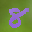
Label: 8